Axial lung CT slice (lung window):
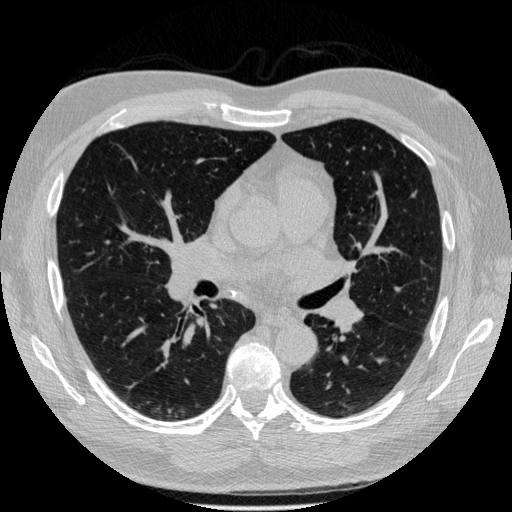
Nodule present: no